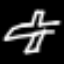
Label: airplane